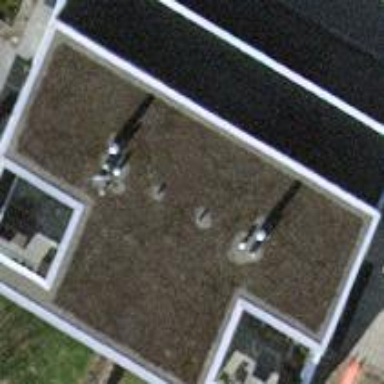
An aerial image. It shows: Building with flat roof.